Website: bh-photo
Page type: review-order
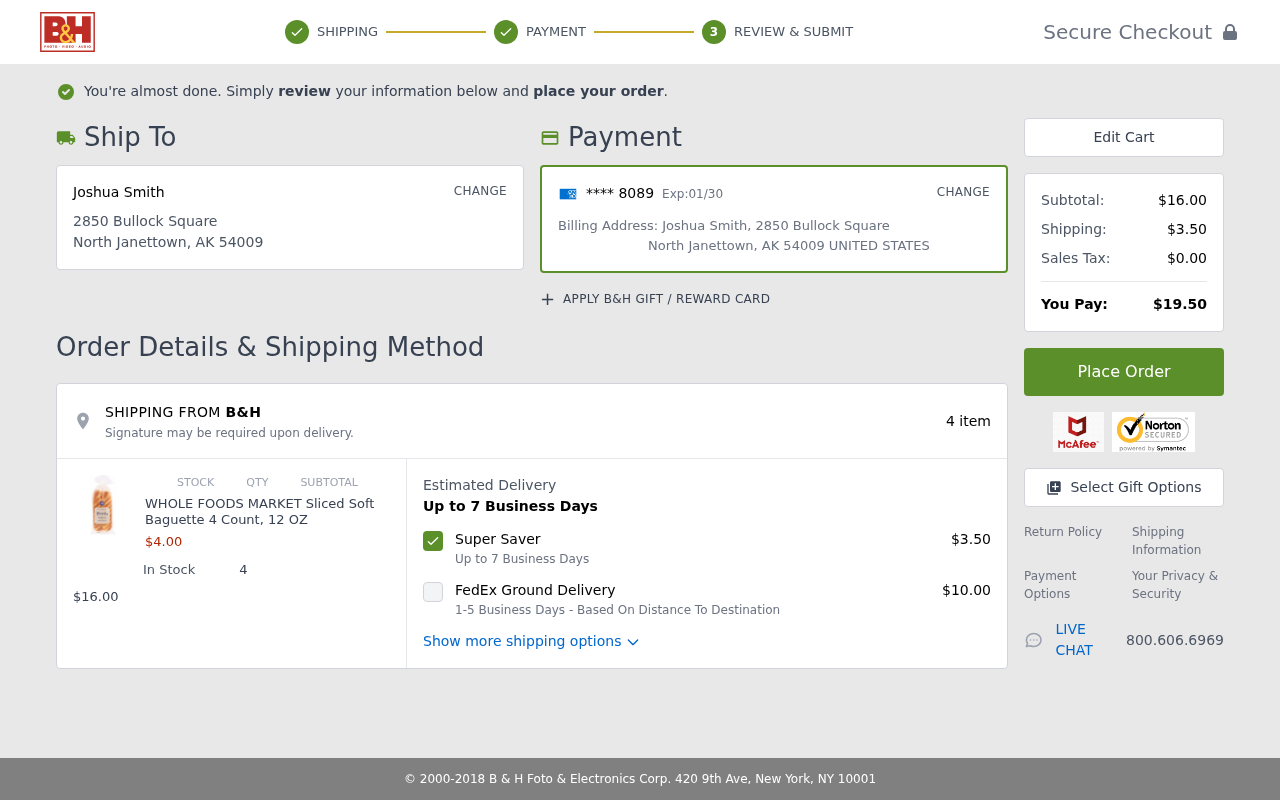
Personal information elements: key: PII_CARD_EXPIRY
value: Exp:01/30
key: PII_CARD_LAST4
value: **** 8089
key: PII_CITY_STATE_ZIP
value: North Janettown, AK 54009
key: PII_COUNTRY
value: UNITED STATES
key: PII_FULLNAME
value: Joshua Smith
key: PII_FULLNAME2
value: Joshua Smith
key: PII_STREET
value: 2850 Bullock Square
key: PII_STREET2
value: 2850 Bullock Square
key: PII_CITY_STATE_ZIP2
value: North Janettown, AK 54009
Product elements: key: PRODUCT1_NAME
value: WHOLE FOODS MARKET Sliced Soft Baguette 4 Count, 12 OZ
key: PRODUCT1_PRICE
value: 4
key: PRODUCT1_QUANTITY
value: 4
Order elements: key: ORDER_NUM_ITEMS
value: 4 item
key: ORDER_SUBTOTAL
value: $16.00
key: ORDER_SHIPPING_COST
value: $3.50
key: ORDER_SHIPPING_ALT
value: $10.00
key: ORDER_SUBTOTAL2
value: $16.00
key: ORDER_SHIPPING_COST2
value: $3.50
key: ORDER_TAX
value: $0.00
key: ORDER_TOTAL
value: $19.50